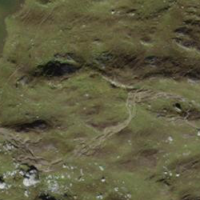
EUNIS habitat code: 26
Species observed at this site:
Campanula barbata